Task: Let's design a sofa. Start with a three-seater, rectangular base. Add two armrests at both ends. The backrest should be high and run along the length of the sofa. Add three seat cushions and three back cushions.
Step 214:
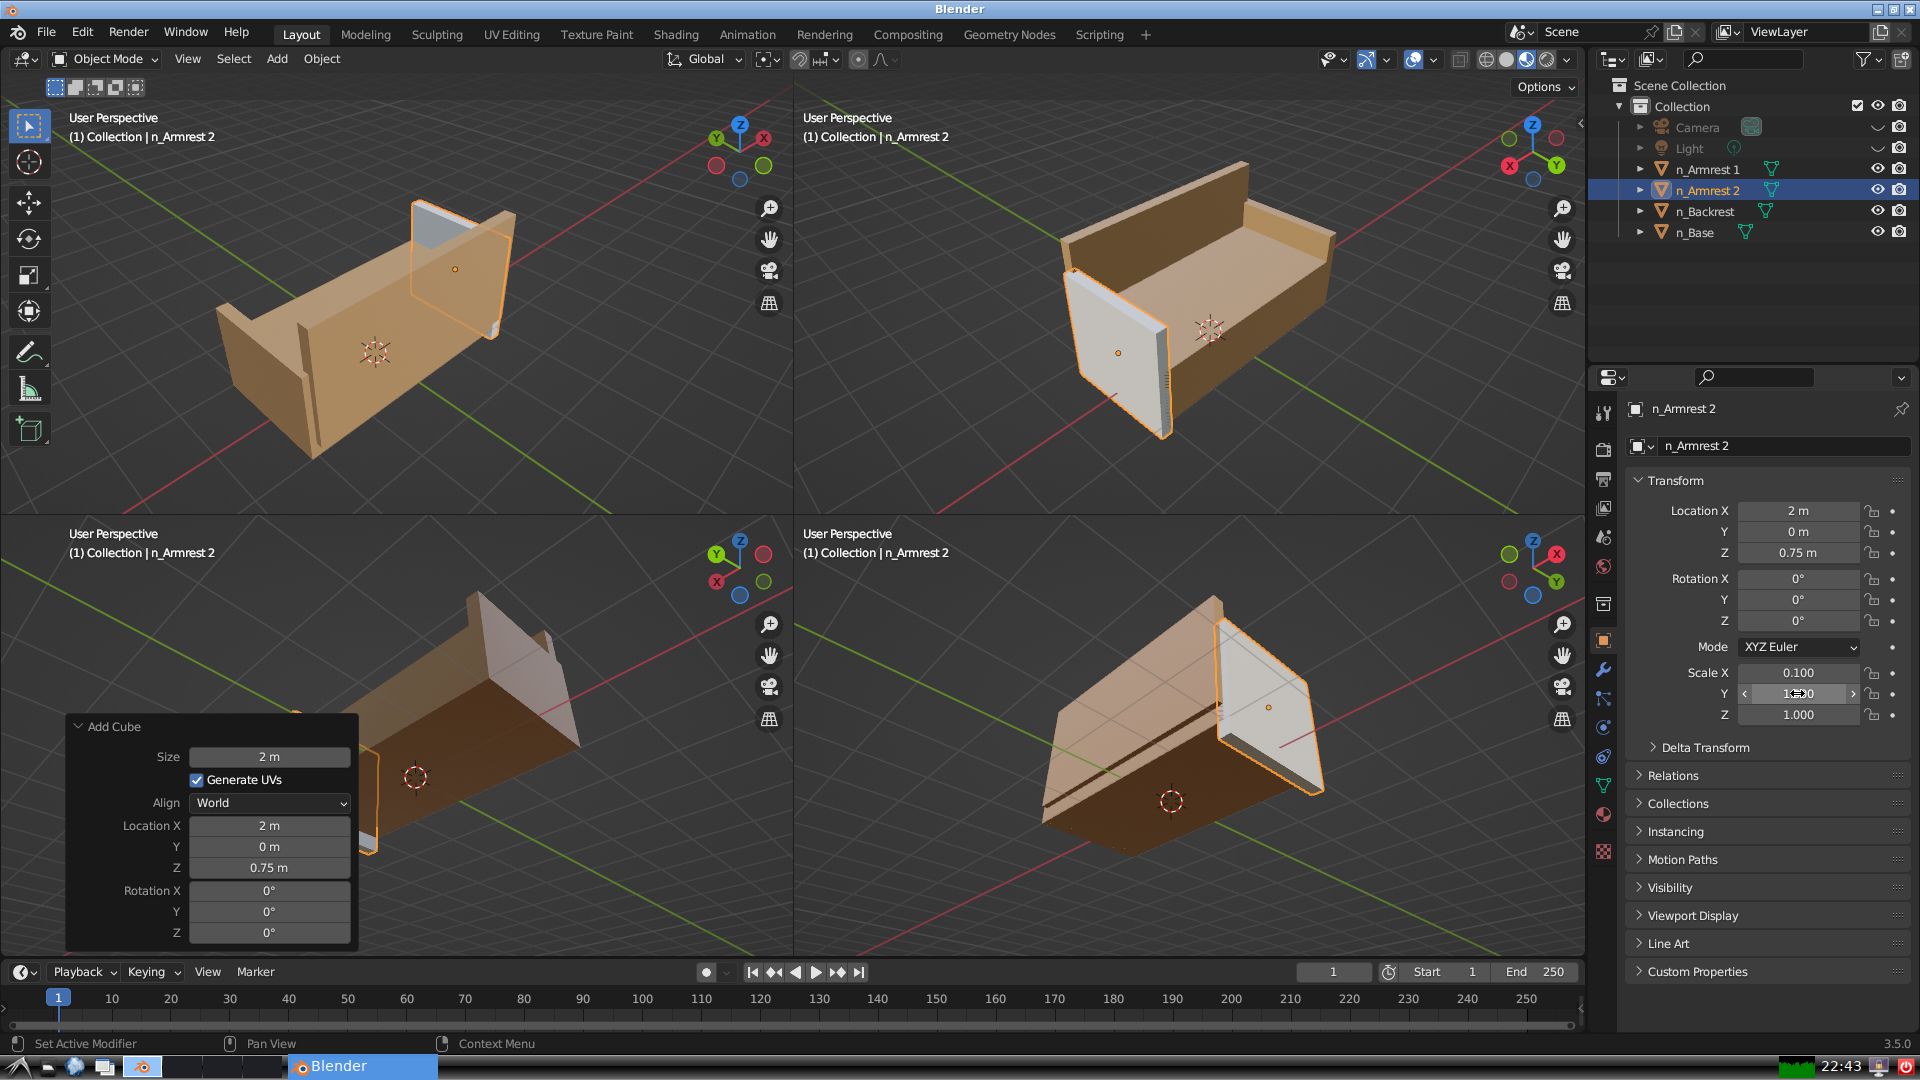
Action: {"mouse_move": [1797, 715]}